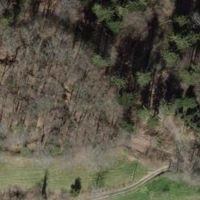
EUNIS habitat code: 41
Species observed at this site:
Hedera helix
Teucrium scorodonia